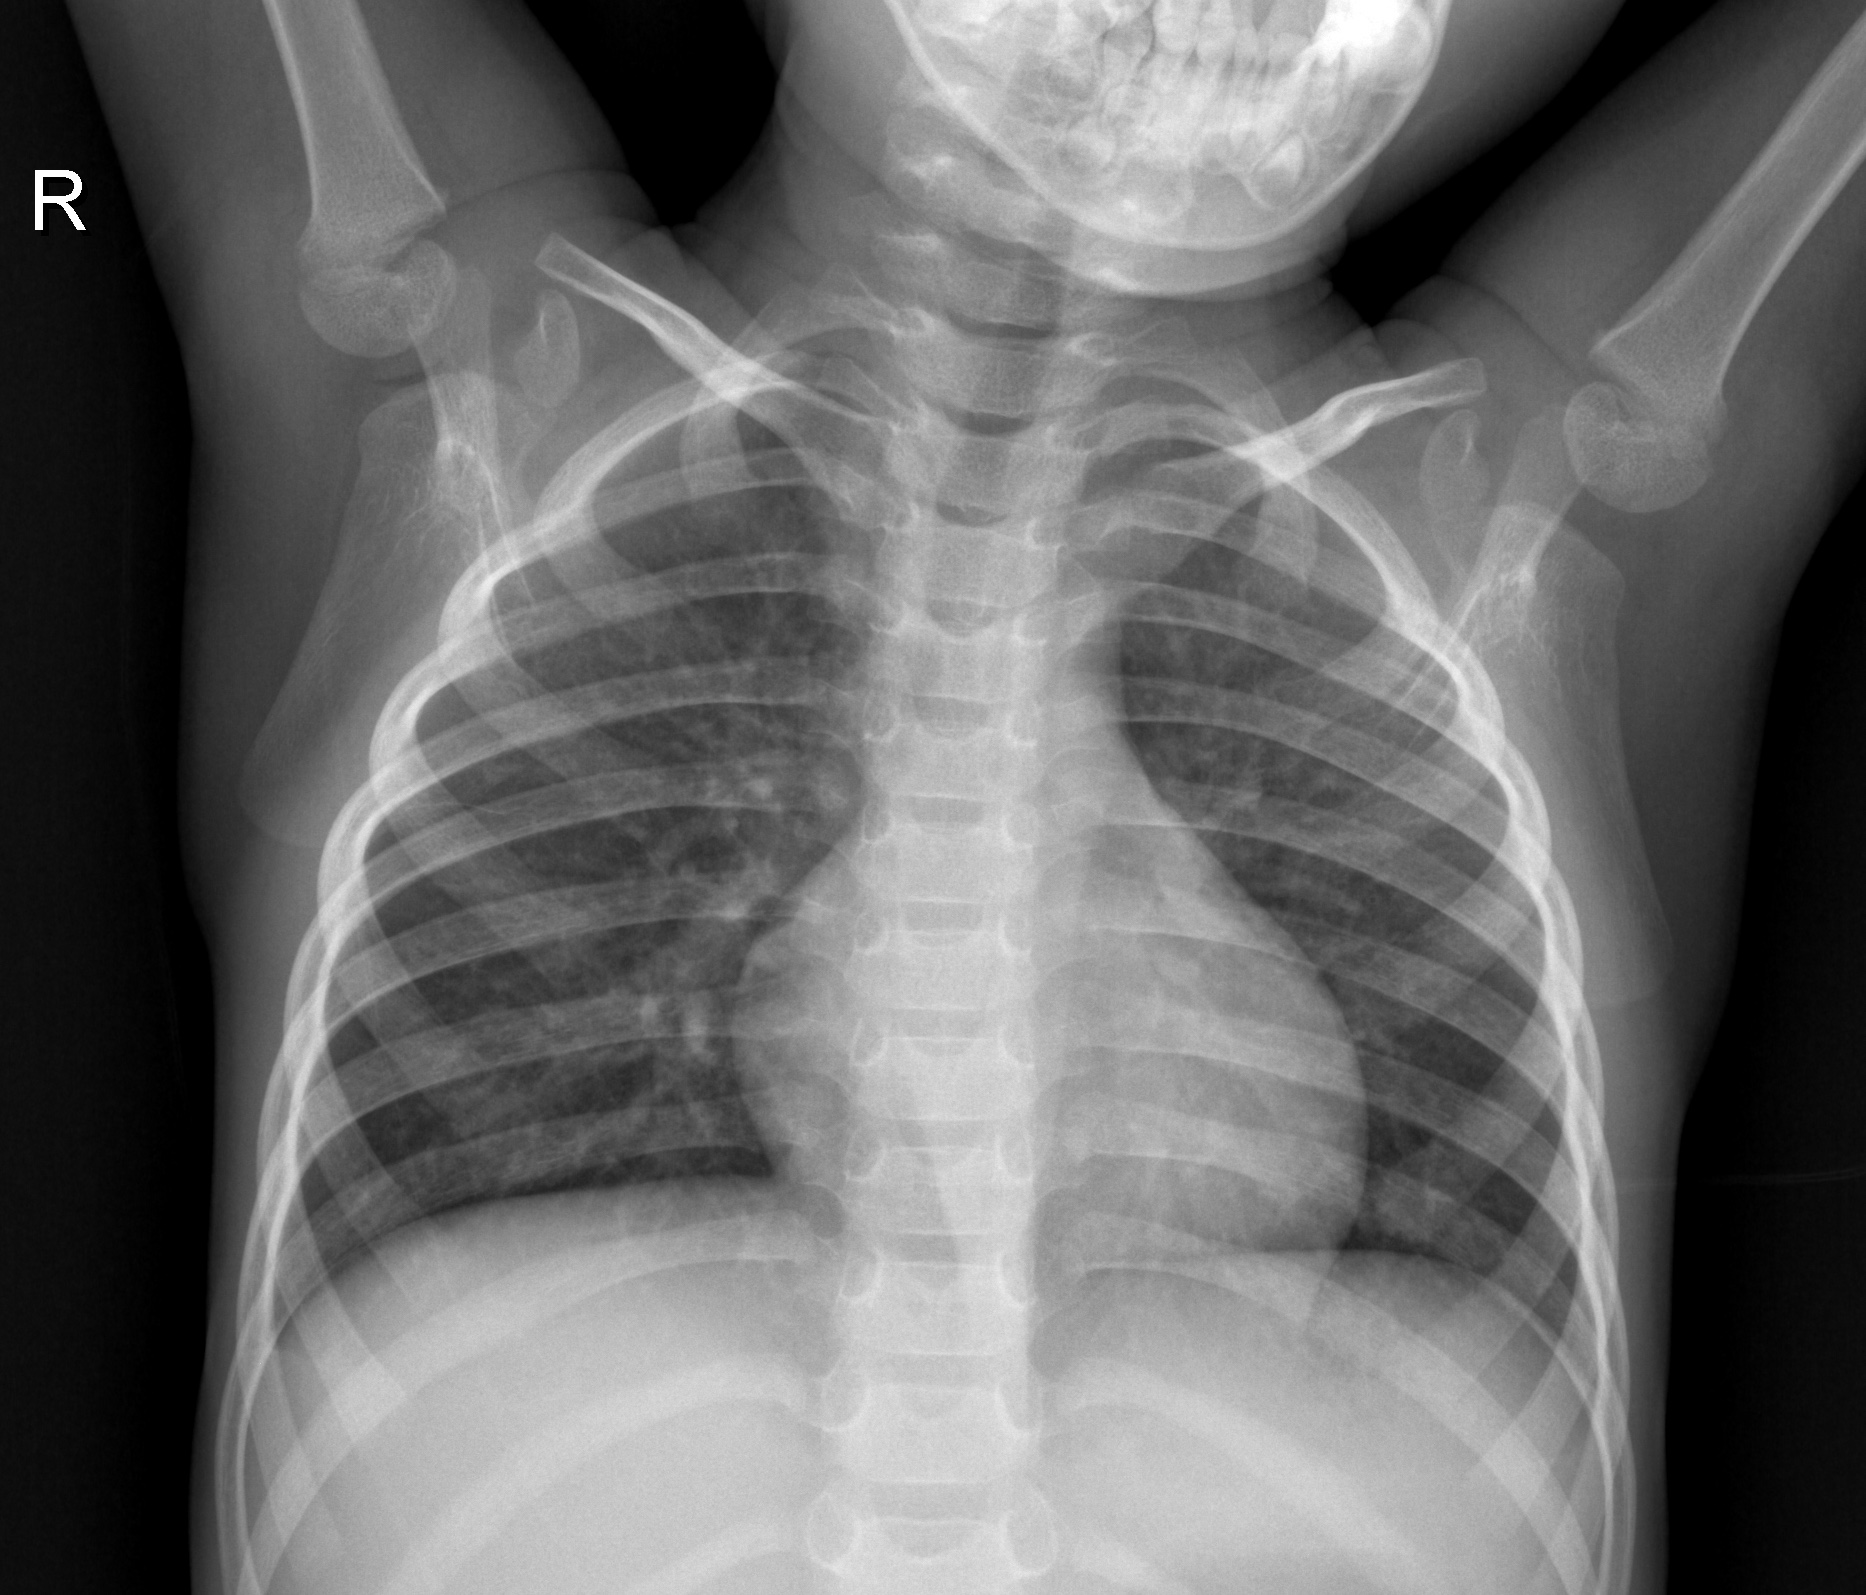
Diagnosis: NORMAL